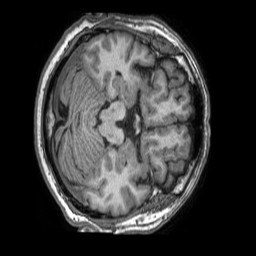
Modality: T1w
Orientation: axial
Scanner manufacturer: philips
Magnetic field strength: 1.5 T
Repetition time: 0.007053 s
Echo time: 0.0032 s